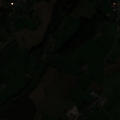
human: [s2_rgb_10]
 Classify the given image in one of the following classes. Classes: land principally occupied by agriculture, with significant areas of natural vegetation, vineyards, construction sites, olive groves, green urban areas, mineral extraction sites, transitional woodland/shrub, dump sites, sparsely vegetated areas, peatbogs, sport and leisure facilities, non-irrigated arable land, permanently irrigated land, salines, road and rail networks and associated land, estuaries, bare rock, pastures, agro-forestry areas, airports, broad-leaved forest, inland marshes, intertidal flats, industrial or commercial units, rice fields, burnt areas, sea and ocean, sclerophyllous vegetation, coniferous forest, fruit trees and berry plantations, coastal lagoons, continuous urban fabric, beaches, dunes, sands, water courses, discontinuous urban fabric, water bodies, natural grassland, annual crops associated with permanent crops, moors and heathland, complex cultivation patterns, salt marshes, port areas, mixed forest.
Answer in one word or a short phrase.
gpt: discontinuous urban fabric, pastures, complex cultivation patterns, land principally occupied by agriculture, with significant areas of natural vegetation